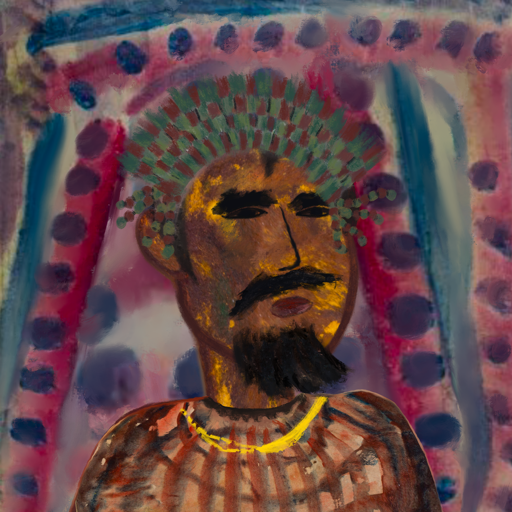
Background: HillGirl, Head And Neck Side: Comrade, Face Side: Mosgoul, Bust: Orphan, Hair Side: Roy_Bahadur, Head Accessory: After_Raid_Crown, Second Necklace: Blank, Necklace: Irani_1, Baby: Blank